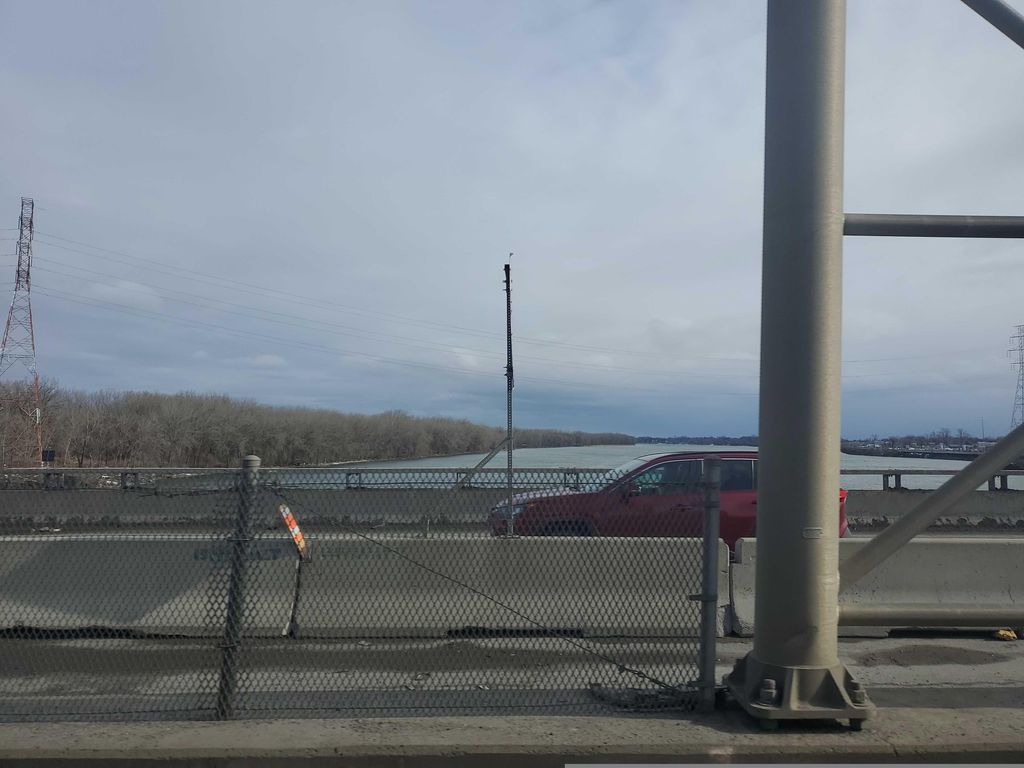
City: montreal